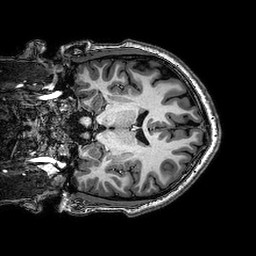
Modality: T1w
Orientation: coronal
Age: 20
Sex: male
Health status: healthy
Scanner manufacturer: philips
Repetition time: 0.008156 s
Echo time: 0.00374 s